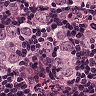
Metastatic tissue present: yes